Question: I've created custom tableView Controller, inside the cell i've placed a button to open the device photo library. My problem, i cant able to open imagePickerController from CustomCell.m, its shows below error.
Please give some idea to fix my issue.
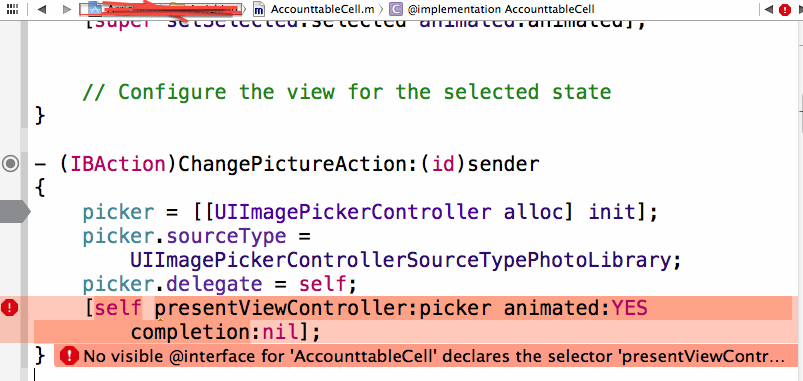
Answer: TableViewCell is a view, you can not 'present' on views instead UIViewController can handle it. You should transfer the control from your cell to your controller that holds tableview and creates custom cell for it.
Try like this:
Custom Cell '.h' Class:
'''
@protocol changePictureProtocol <NSObject>
-(void)loadNewScreen:(UIViewController *)controller;
@end
@property (nonatomic, retain) id<changePictureProtocol> delegate;
'''
Then 'Synthesize it in'.m.
Add this in 'm' file:
'''
-(IBAction)changePicture:(id)sender
{
// ..... blah blah
[self.delegate loadNewScreen:picker];
}
'''
The viewcontroller that loads this cell:
'''
- (UITableViewCell *)tableView:(UITableView *)tableView cellForRowAtIndexPath:(NSIndexPath *)indexPath
{
// create cell here
cell.delegate = self;
}
-(void)loadNewScreen:(UIViewController *)controller;
{
[self presentViewController:controller animated:YES completion:nil];
}
'''
Its a psuedocode to give you an idea.
Swift equivalent:
'CustomTableViewCell.swift' code:
'''
protocol ChangePictureProtocol : NSObjectProtocol {
func loadNewScreen(controller: UIViewController) -> Void;
}
class CustomTableViewCell: UITableViewCell {
// Rest of the class stuff
weak var delegate: ChangePictureProtocol?
@IBAction func changePicture(sender: AnyObject)->Void
{
var pickerVC = UIImagePickerController();
if((delegate?.respondsToSelector("loadNewScreen:")) != nil)
{
delegate?.loadNewScreen(pickerVC);
}
}
}
'''
'ViewController.swift' code:
'''
func tableView(tableView: UITableView, cellForRowAtIndexPath indexPath: NSIndexPath) -> UITableViewCell
{
var cell = tableView.dequeueReusableCellWithIdentifier("cellIdentifier") as CustomTableViewCell!
cell.delegate = self;
return cell;
}
func loadNewScreen(controller: UIViewController) {
self.presentViewController(controller, animated: true) { () -> Void in
};
}
'''